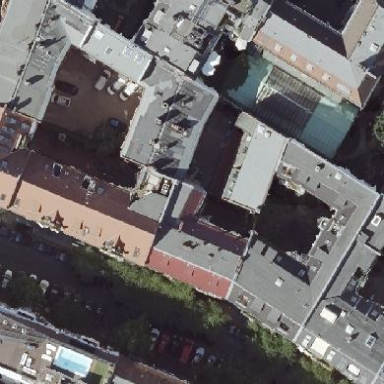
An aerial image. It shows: Grey apartment building with gambrel roof made of red roof tiles.